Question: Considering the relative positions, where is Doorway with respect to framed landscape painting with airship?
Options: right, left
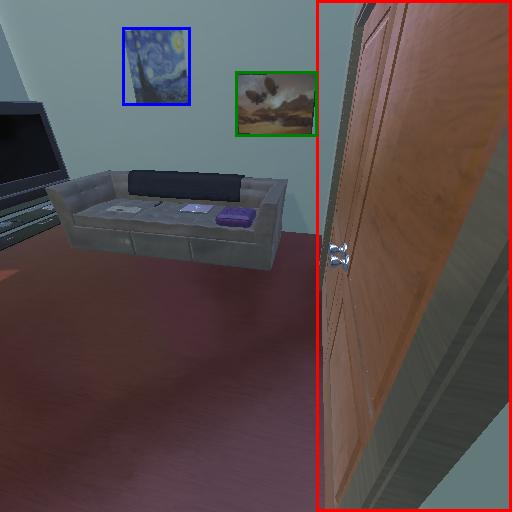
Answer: right